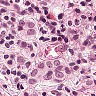
Metastatic tissue present: yes